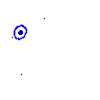
Particle: pion